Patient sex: F
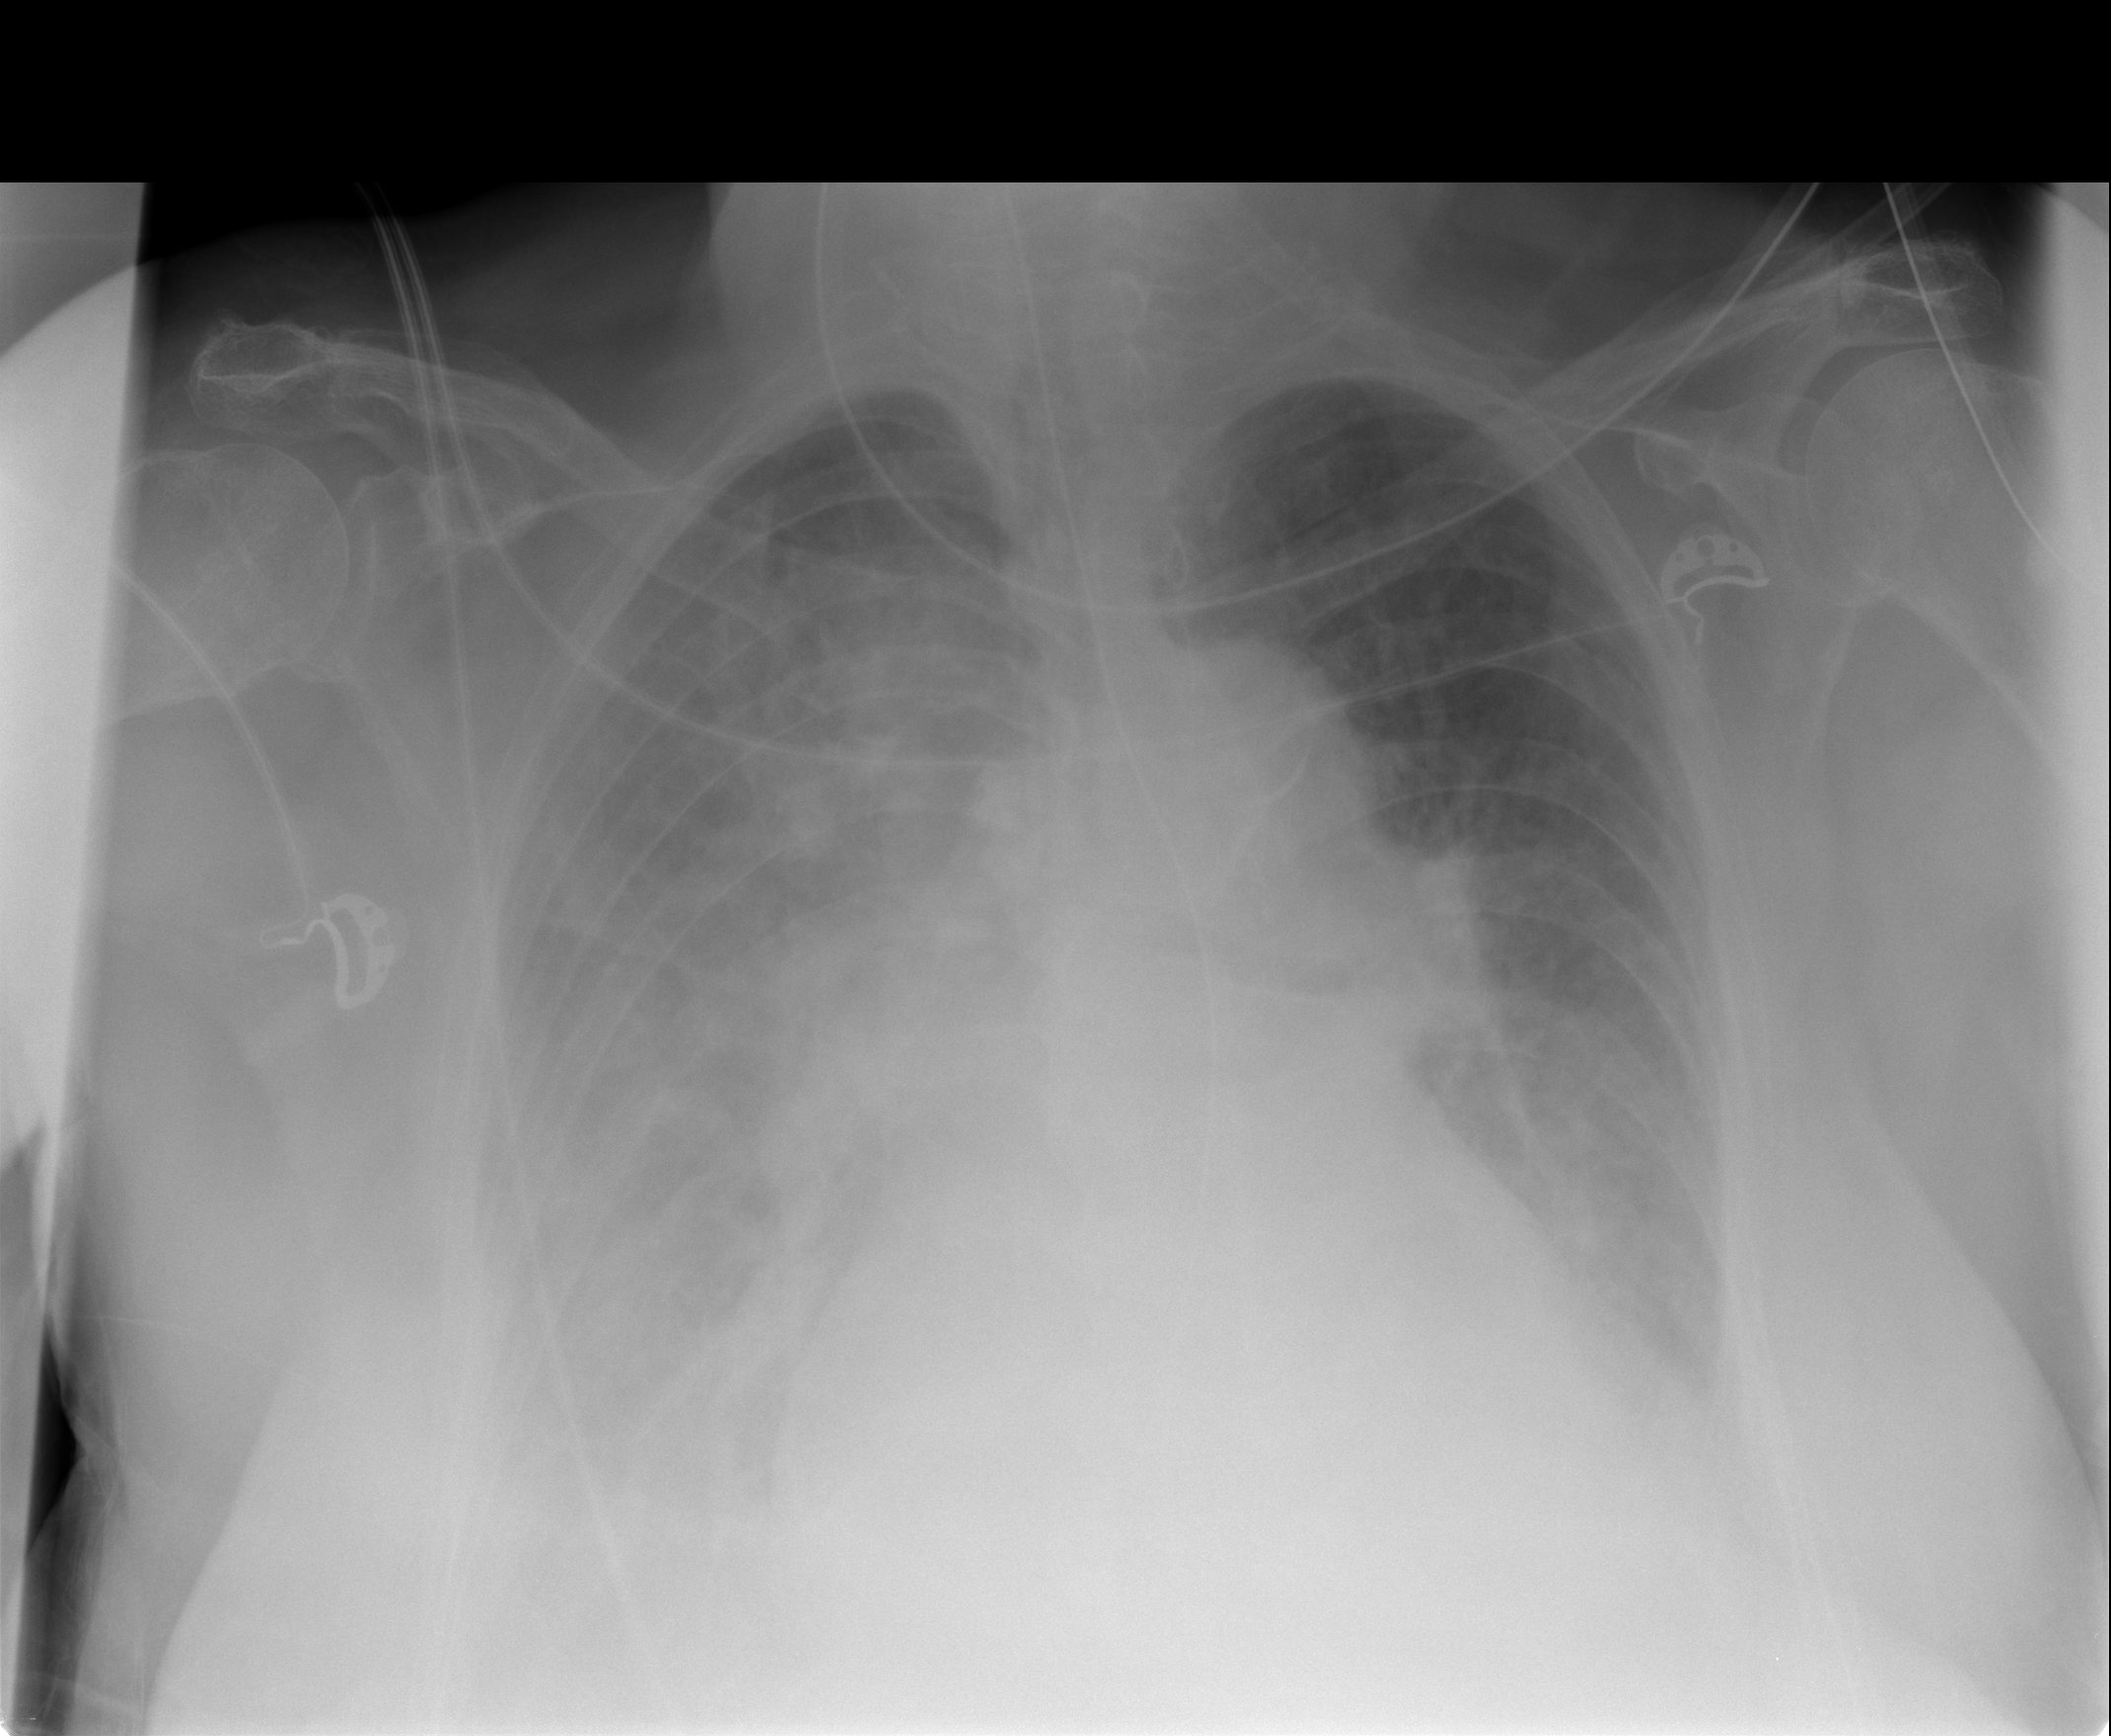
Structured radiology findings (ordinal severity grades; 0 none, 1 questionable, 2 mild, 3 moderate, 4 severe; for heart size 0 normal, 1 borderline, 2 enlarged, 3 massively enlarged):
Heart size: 2
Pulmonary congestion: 3
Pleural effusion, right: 3
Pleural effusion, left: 2
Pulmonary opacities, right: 3
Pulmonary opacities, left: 3
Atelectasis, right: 3
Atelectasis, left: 2